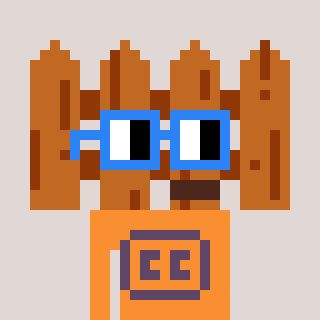
a pixel art character with square blue glasses, a fence-shaped head and a orange-colored body on a warm background